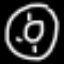
Label: donut